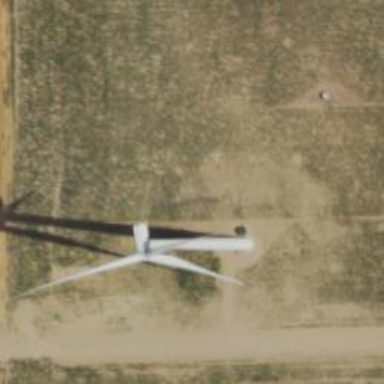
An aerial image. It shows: Wind generator powered by horizontal-axis wind turbine.